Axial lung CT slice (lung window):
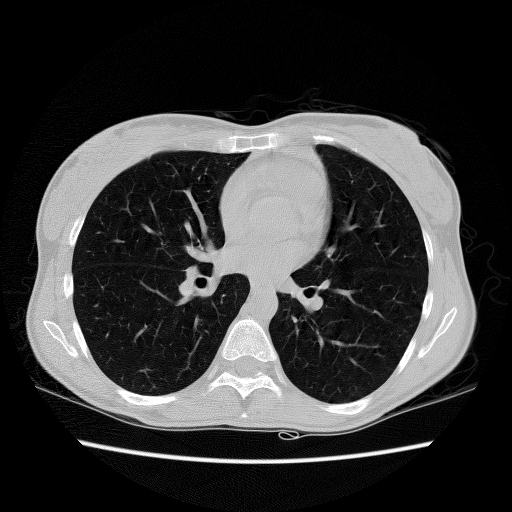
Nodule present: no